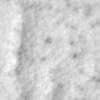
Label: no_change